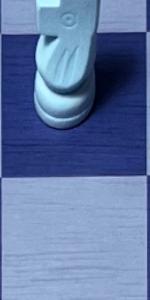
Label: Empty